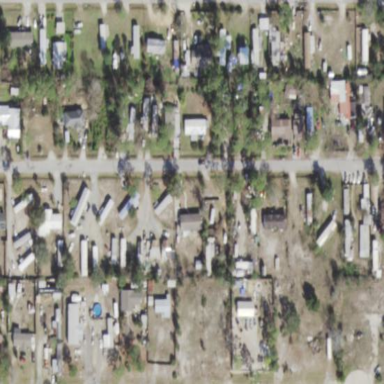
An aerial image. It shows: Residential area known as trailer park.